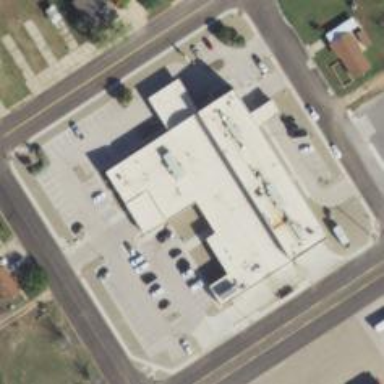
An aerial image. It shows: Healthcare facility identified as hospital.